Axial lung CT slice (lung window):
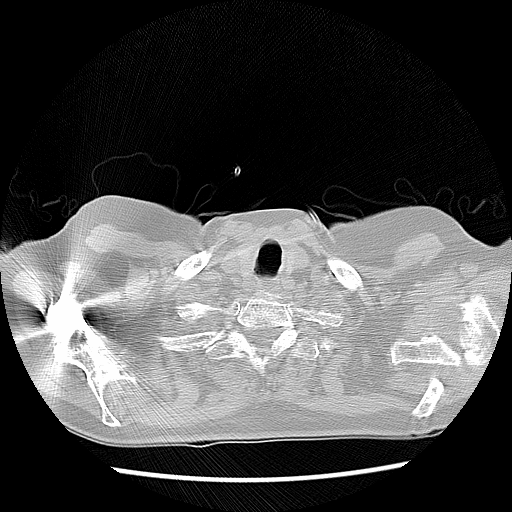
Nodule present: no